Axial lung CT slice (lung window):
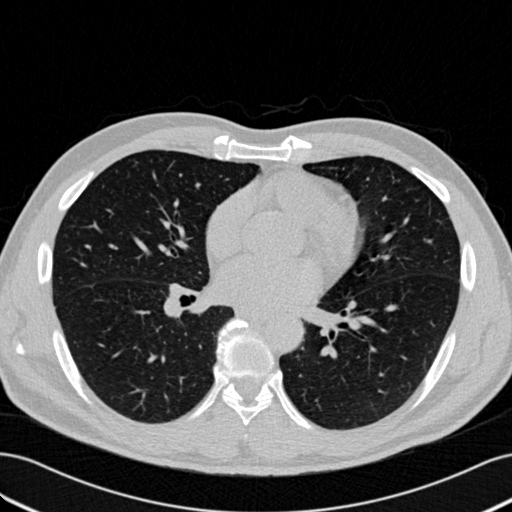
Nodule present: no